Fundus camera: zeiss
Shooting center: fovea
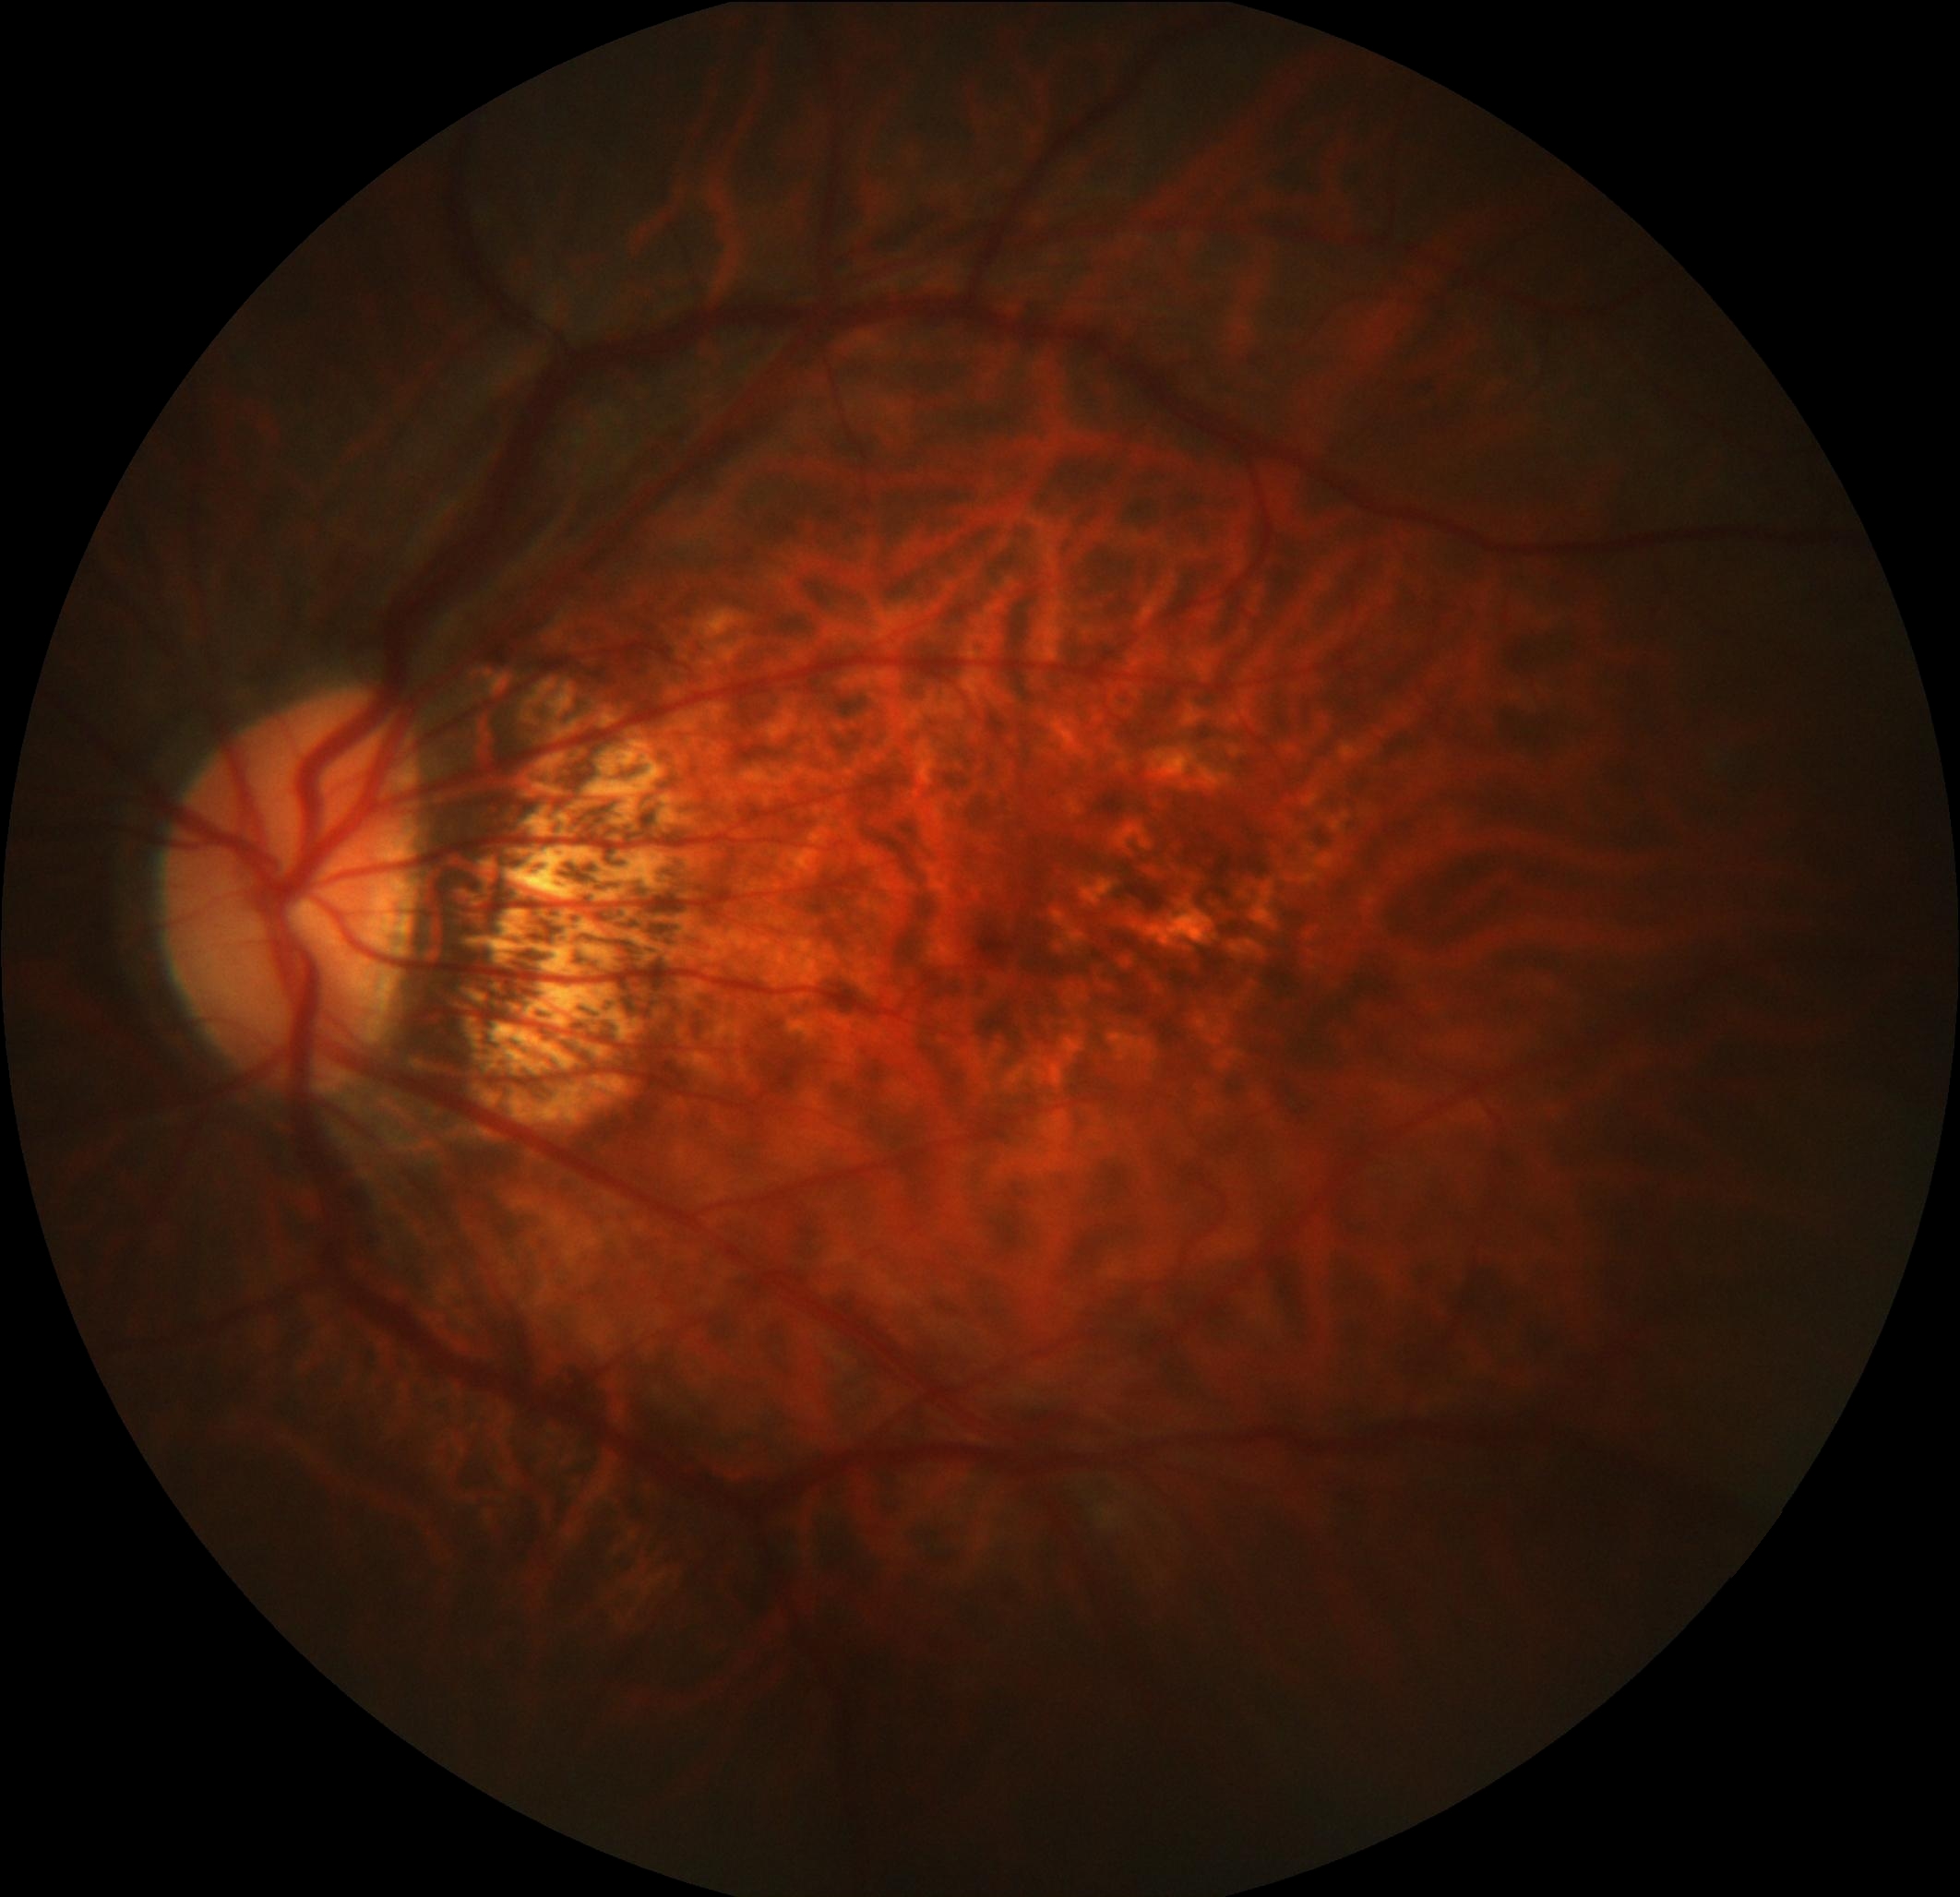
Pathologic myopia: yes
Patchy retinal atrophy: present
Retinal detachment: absent